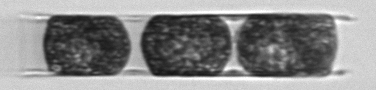
Label: Hemiaulus